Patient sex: M
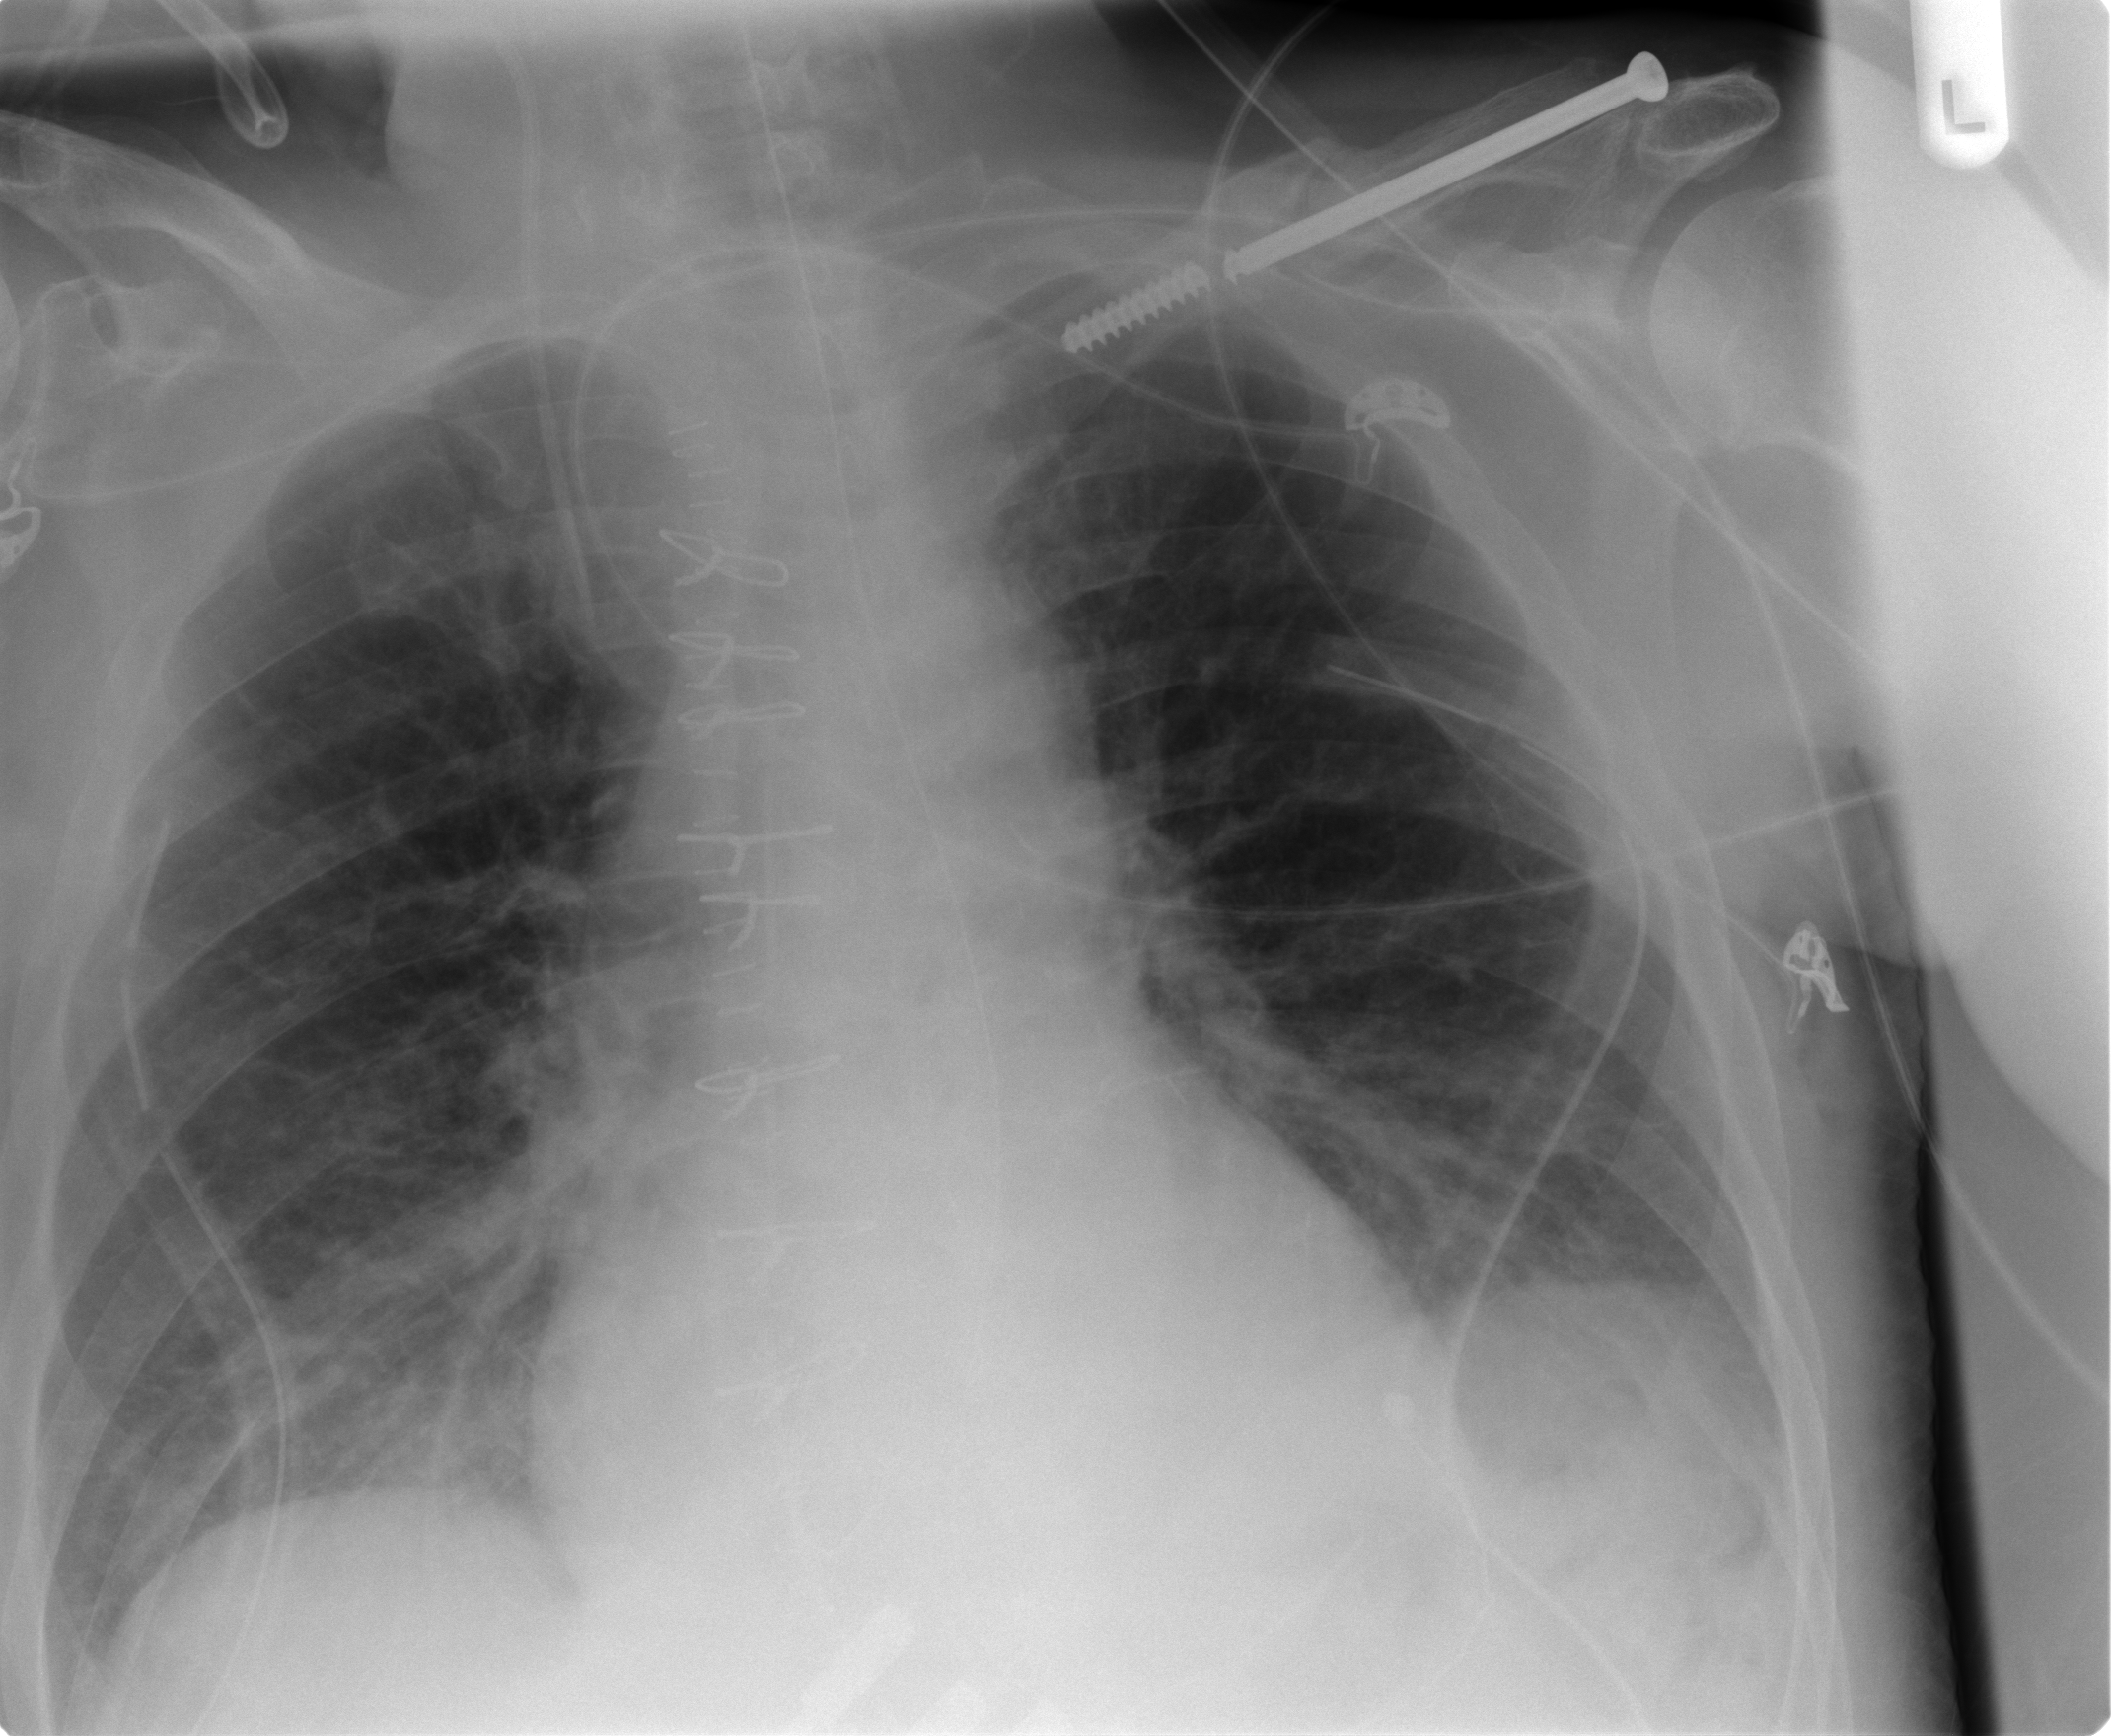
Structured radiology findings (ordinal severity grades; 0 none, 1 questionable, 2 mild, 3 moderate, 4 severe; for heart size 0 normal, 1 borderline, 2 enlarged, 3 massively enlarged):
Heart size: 0
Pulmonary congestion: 0
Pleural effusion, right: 0
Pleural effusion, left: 1
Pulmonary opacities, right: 0
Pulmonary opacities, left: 0
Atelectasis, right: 2
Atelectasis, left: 2